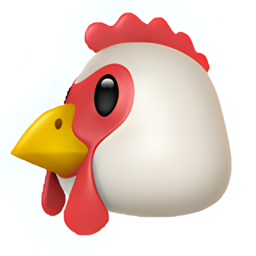
Name: chicken
Emoji: 🐔
Group: Animals & Nature
Sub-group: animal-bird